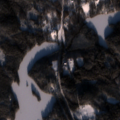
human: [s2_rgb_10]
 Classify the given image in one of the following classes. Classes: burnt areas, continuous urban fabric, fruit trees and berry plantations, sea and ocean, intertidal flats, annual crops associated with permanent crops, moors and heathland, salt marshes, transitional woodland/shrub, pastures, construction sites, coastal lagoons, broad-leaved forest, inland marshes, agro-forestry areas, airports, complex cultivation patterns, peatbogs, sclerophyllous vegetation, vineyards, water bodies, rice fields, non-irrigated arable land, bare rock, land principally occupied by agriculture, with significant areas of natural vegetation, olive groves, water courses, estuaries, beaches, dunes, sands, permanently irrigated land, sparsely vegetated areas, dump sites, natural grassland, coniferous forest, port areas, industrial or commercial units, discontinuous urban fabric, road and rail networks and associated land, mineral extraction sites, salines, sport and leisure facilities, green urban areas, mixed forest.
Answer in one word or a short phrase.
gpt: broad-leaved forest, coniferous forest, mixed forest, water bodies